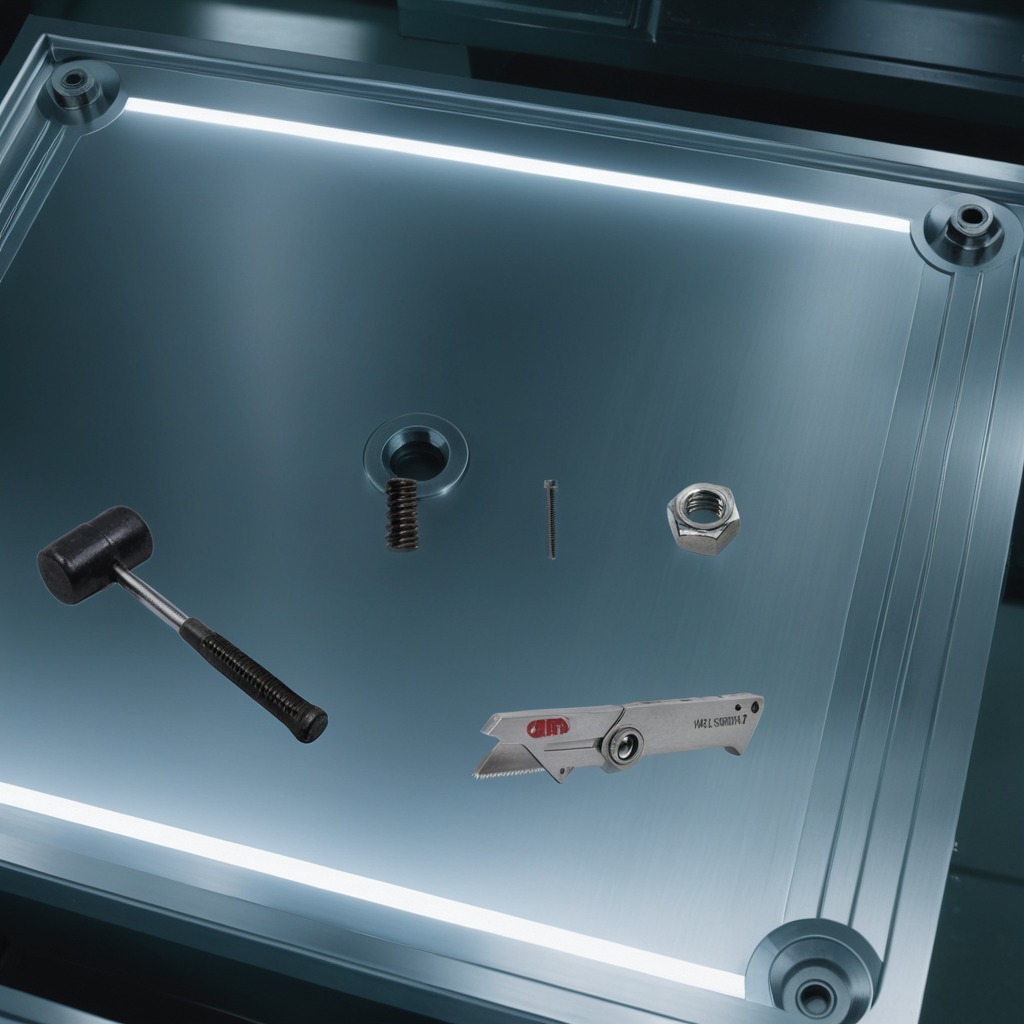
A utility knife, a metal machine screw, a hammer, a coiled metal spring, and a metal nut are lying on the metal table in a machine shop under fluorescent lights.